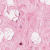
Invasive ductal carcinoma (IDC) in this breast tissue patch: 0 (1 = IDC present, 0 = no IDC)